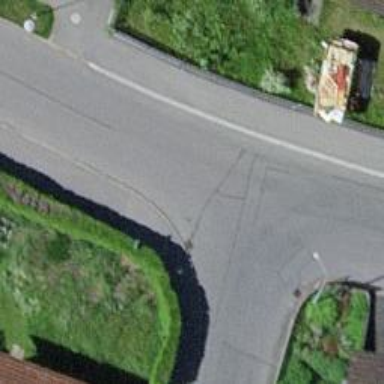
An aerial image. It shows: Hedge acting as barrier.